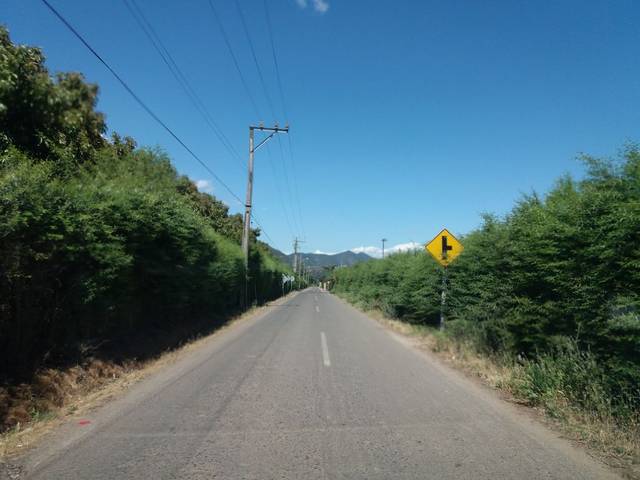
Region: Chile
Coordinates: -32.817, -71.257